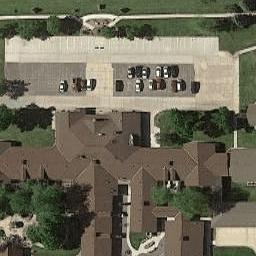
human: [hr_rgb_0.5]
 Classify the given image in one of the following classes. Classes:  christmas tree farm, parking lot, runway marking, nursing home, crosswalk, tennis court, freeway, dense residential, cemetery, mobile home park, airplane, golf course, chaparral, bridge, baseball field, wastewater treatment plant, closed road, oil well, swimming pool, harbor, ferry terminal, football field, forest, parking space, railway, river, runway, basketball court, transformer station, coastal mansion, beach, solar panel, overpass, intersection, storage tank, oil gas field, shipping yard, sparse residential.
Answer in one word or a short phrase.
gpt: nursing home